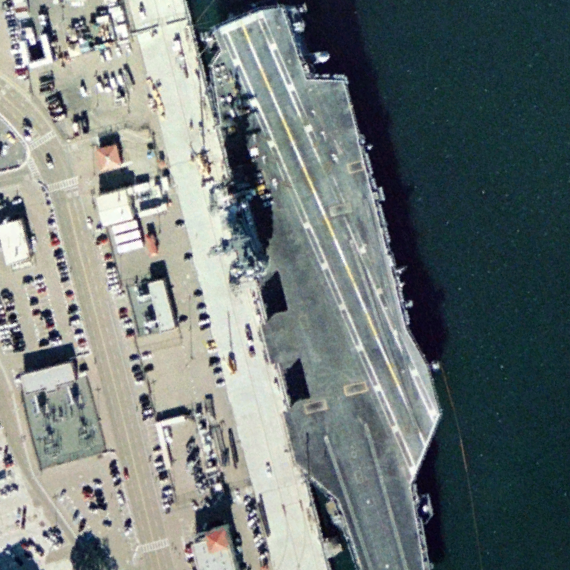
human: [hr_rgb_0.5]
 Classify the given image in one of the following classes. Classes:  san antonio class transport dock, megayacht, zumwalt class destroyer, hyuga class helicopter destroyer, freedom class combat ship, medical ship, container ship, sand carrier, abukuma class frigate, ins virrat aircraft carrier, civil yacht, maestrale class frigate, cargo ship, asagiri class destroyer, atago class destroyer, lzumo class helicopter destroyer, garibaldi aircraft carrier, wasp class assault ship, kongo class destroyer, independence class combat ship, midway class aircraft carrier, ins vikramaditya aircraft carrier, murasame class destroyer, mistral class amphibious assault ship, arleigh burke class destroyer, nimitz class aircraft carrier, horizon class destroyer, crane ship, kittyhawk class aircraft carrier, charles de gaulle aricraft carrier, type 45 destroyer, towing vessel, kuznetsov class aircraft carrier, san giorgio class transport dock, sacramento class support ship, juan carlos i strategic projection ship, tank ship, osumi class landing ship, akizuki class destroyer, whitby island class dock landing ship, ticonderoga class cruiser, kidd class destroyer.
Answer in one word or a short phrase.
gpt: Nimitz class aircraft carrier